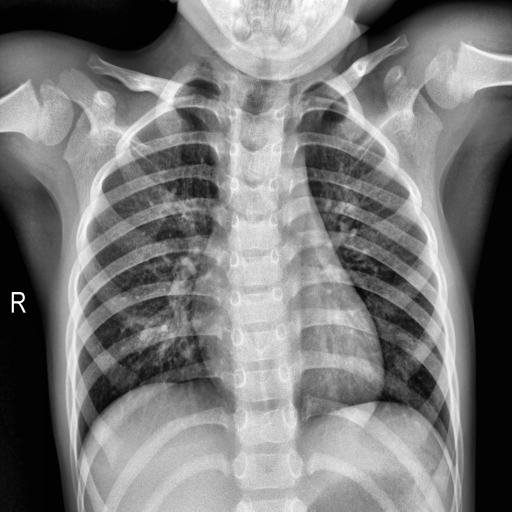
Finding: NORMAL